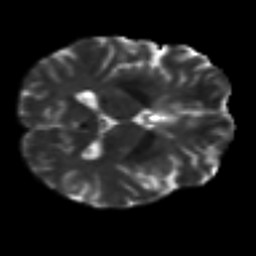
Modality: T2w
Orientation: axial
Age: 49
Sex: female
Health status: ill
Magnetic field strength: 3 T
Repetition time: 8.4 s
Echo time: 0.0926 s